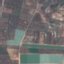
Label: PermanentCrop